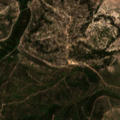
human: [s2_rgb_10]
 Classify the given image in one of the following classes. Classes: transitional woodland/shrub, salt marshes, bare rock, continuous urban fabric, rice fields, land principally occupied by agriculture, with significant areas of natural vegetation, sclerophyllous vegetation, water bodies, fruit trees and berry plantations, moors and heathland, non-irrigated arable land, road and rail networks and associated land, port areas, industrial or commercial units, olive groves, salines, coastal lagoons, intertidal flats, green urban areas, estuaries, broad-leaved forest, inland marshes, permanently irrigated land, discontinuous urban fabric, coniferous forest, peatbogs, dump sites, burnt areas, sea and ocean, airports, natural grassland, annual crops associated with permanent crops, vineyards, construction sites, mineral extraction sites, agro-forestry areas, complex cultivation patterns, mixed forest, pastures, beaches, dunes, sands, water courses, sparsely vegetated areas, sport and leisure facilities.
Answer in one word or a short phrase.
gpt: non-irrigated arable land, land principally occupied by agriculture, with significant areas of natural vegetation, agro-forestry areas, broad-leaved forest, mixed forest